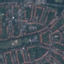
Land use / land cover class: Residential